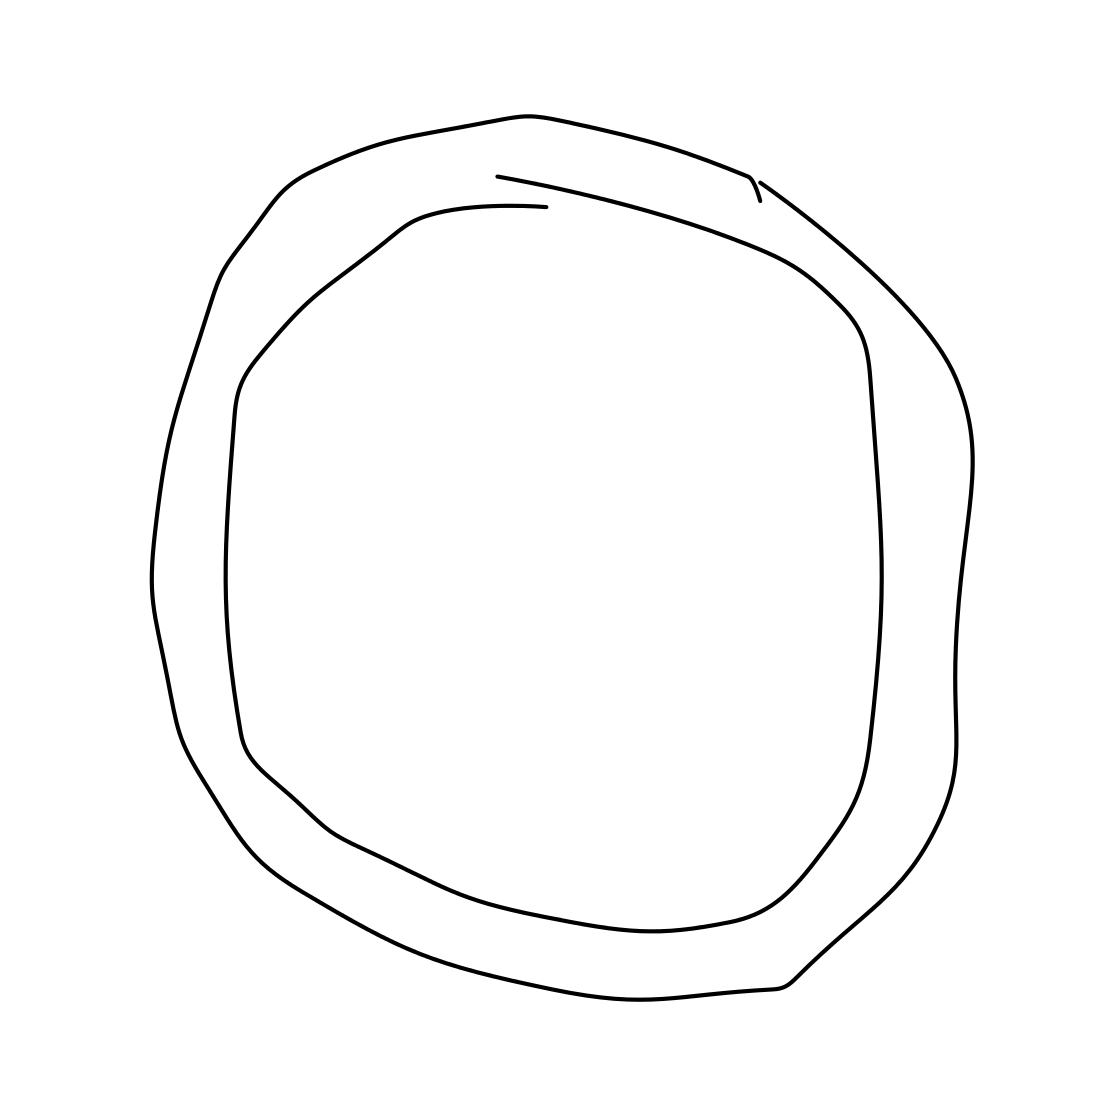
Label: pizza